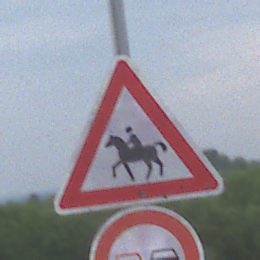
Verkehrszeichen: ReiterRechts
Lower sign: Ueberholverbot
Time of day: Midday
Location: Outdoor (RoadRail)
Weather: PartlyCloudy
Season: NotSpecified
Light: Natural